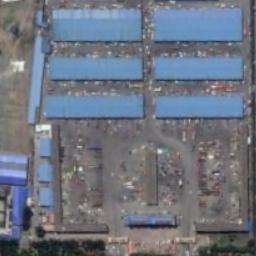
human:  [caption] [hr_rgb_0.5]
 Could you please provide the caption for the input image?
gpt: There are many neatly arranged factories and roads in an industrial area, And there are empty spaces divided for parking .

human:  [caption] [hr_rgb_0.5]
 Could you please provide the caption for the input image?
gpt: The houses in the industrial area are mainly above .

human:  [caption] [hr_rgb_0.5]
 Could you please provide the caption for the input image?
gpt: The industrial area has lots of industrial equipment and some neatly arranged blue workshops of different sizes .

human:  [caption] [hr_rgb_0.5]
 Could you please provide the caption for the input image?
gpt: Many houses of different shapes and sizes are in the industrial area .

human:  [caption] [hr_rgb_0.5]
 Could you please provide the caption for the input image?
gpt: There are some blue buildings on the industrial area .